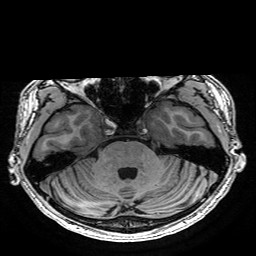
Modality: T1w
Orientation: coronal
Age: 24
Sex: male
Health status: healthy
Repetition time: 2.53 s
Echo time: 0.0034 s